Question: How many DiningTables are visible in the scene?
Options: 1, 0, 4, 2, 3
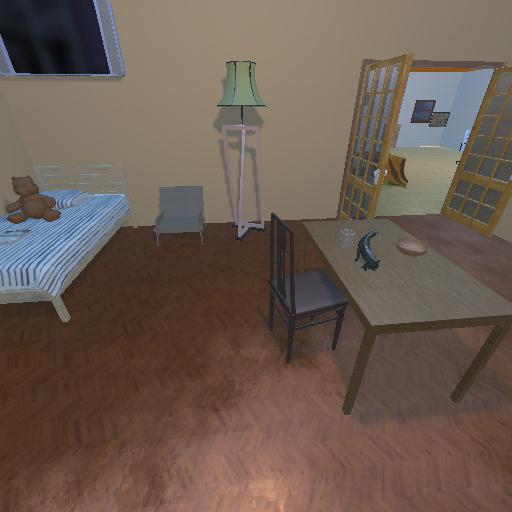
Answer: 1